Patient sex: F
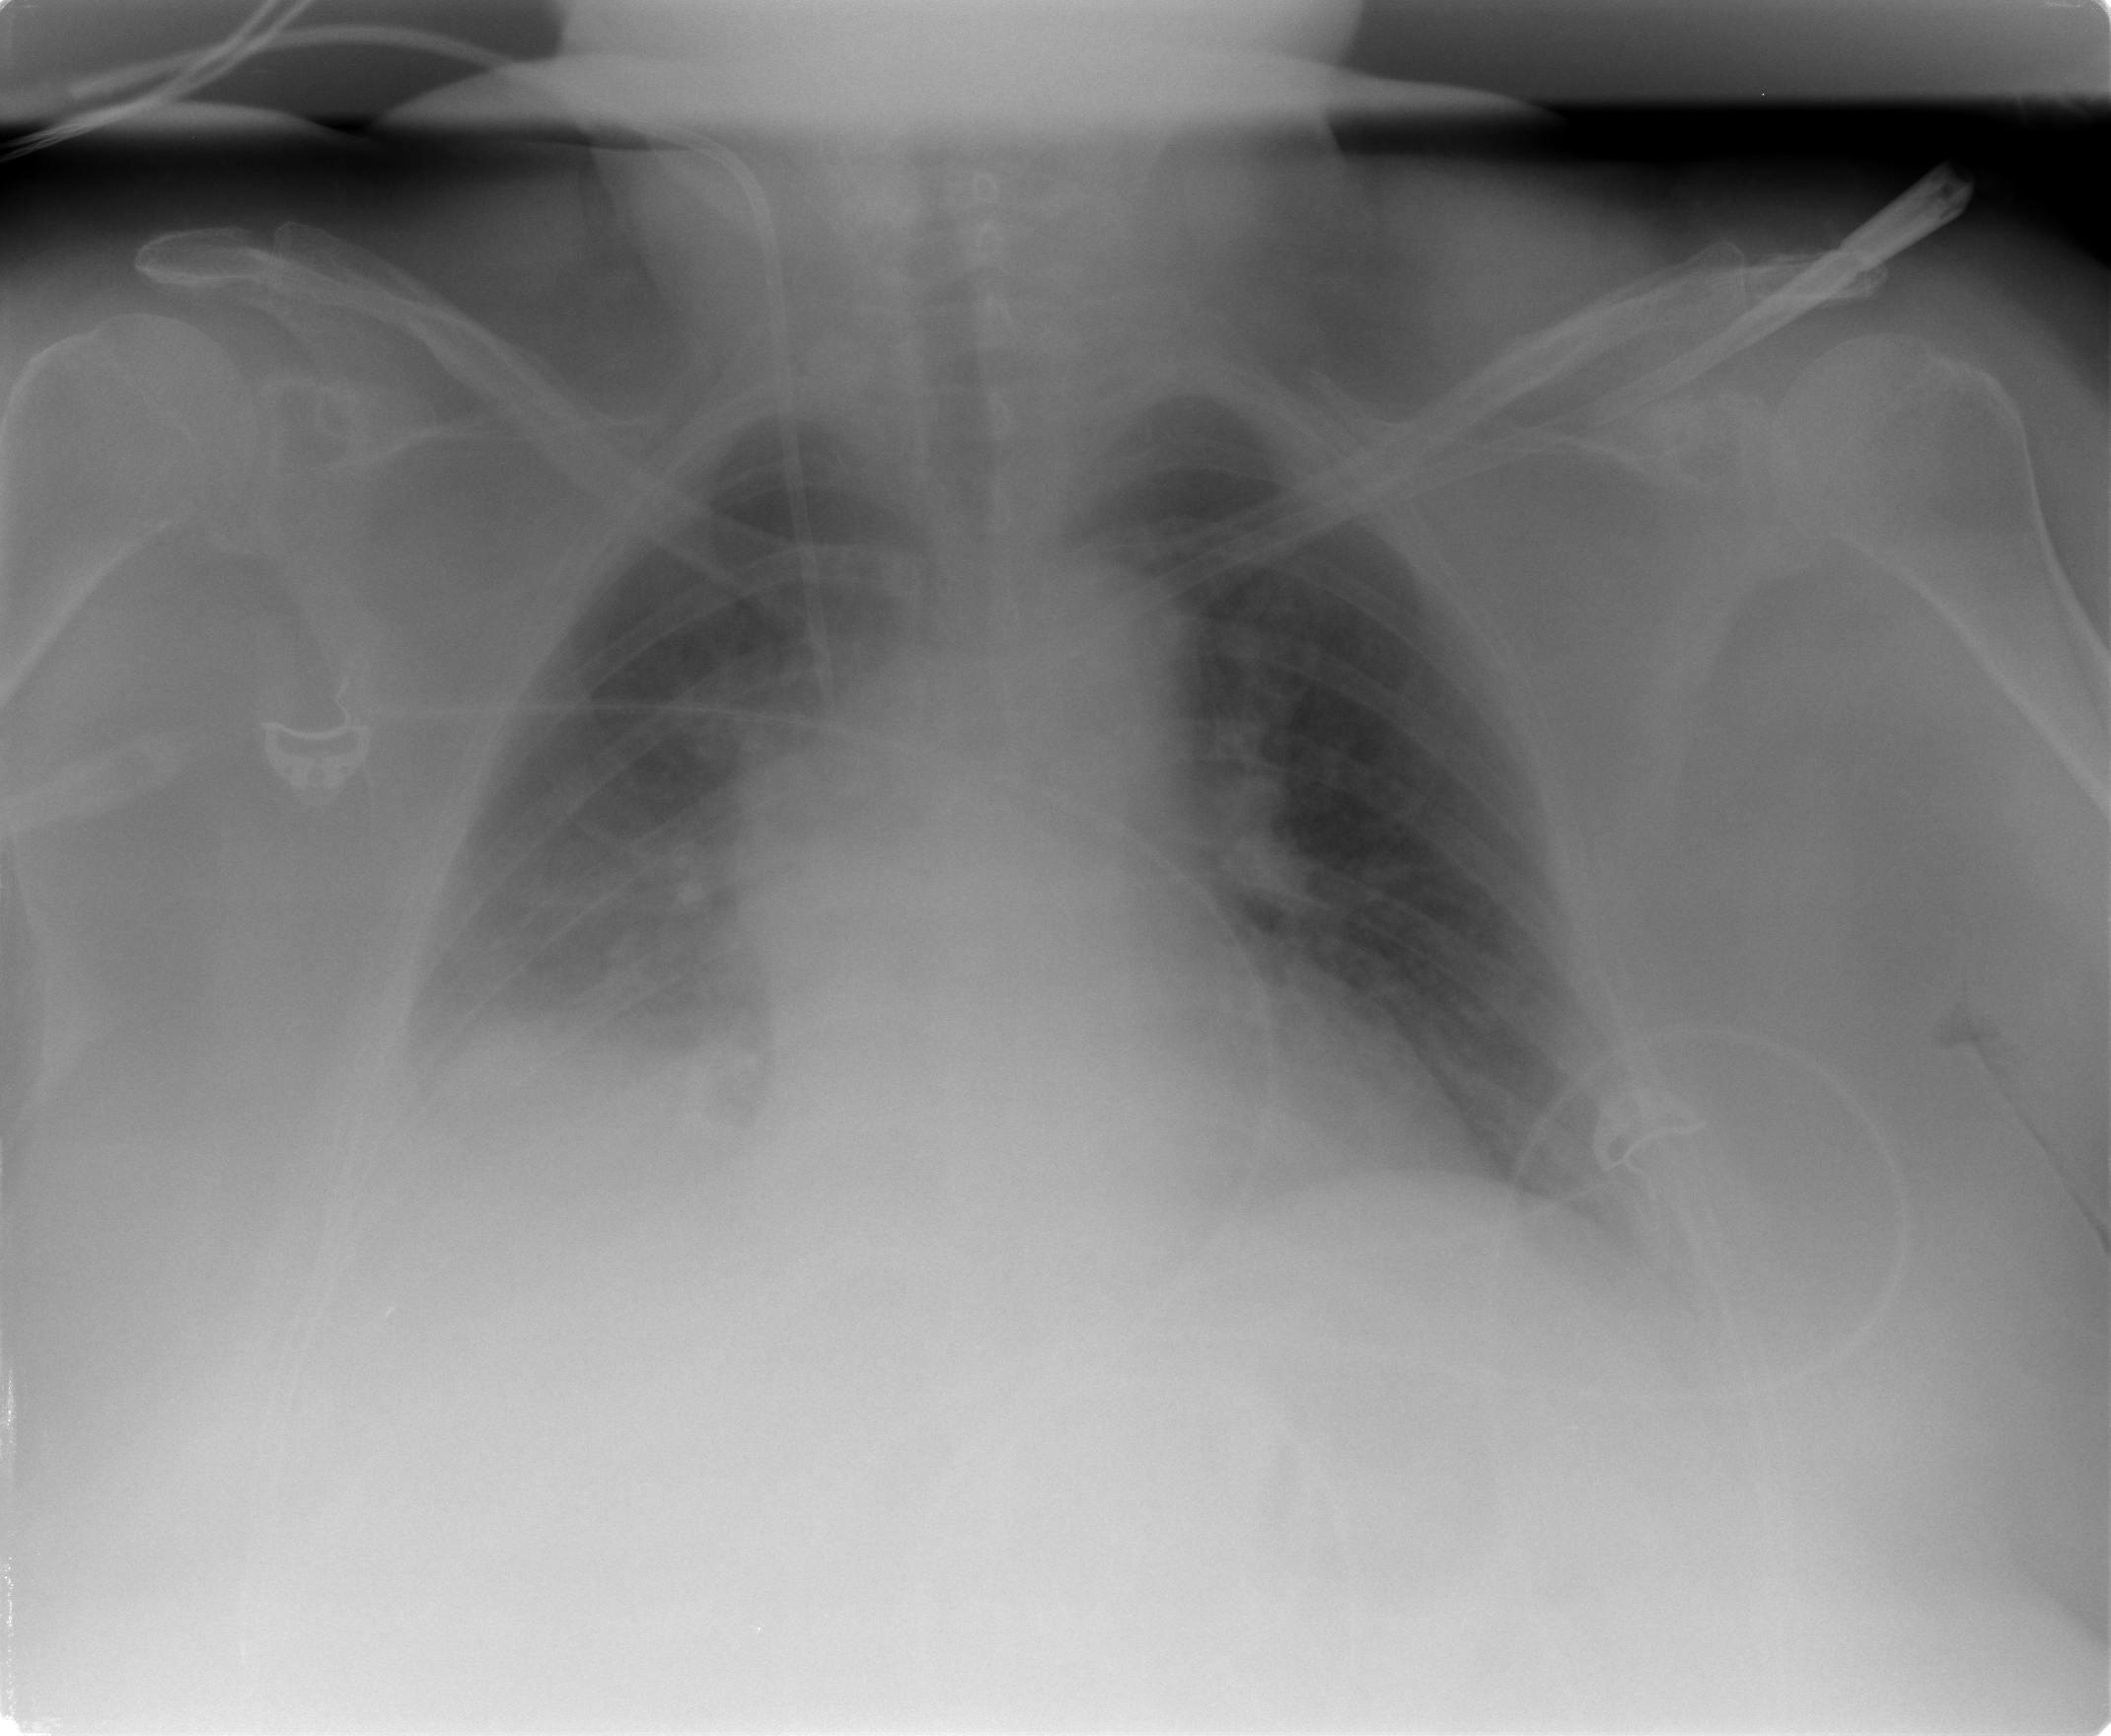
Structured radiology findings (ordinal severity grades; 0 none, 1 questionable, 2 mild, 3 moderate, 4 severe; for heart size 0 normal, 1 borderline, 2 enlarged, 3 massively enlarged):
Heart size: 2
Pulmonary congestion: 2
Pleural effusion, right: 2
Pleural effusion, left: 0
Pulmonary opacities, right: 2
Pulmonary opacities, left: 0
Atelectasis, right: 2
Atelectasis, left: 0